Question: Is it possible to apply a and in a cell in Excel 2007 using <URL>?

I applied these styles after generating it (as can be seen in the , and cells). Tried on Google for a long time but couldn't find it therefore, I presumably believed that they might not be supported by PHPExcel. Is there a way to do so using PHPExcel?
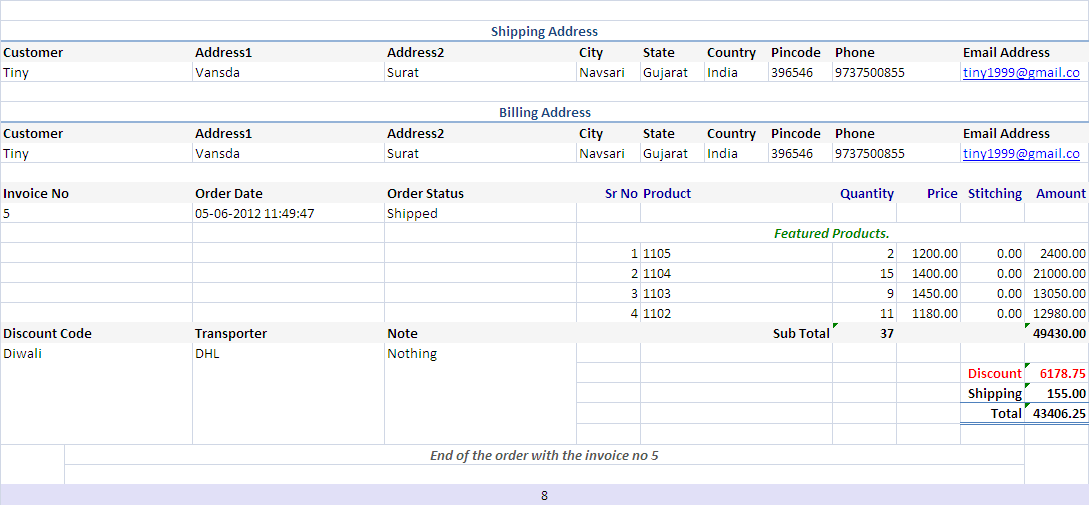
Answer: Excel's "Predefined styles" aren't built into PHPExcel, although it wouldn't be too difficult to emulate.
You can define a style array to replicate any of Excel's predefined styles, and then use the applyFromArray() method to set a cell to that style.
'''
$totalStyle = array(
'borders' => array(
'outline' => array(
'style' => PHPExcel_Style_Border::BORDER_THIN,
'color' => array('argb' => 'FF000000'),
),
),
);
$objPHPExcel->getActiveSheet()->getStyle('A4:C4')->applyFromArray($totalStyle);
'''
All you need to do is work out the individual components of each pre-defined Excel style, and define the style array accordingly.